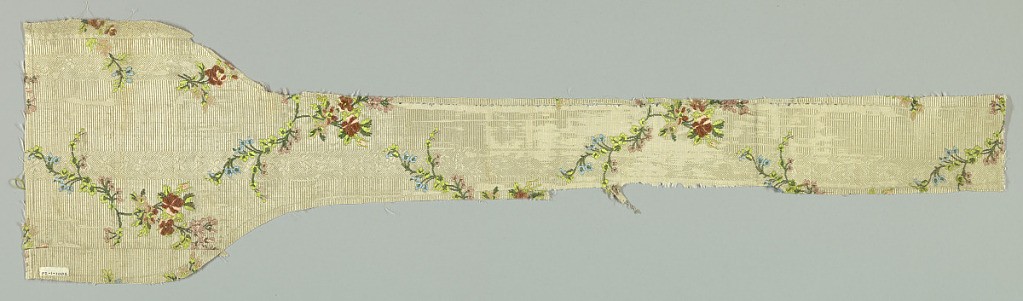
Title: Fragment of a maniple or stole
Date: late 18th century
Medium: silk Technique: woven
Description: Design of scattered flowers on a patterned white ground.